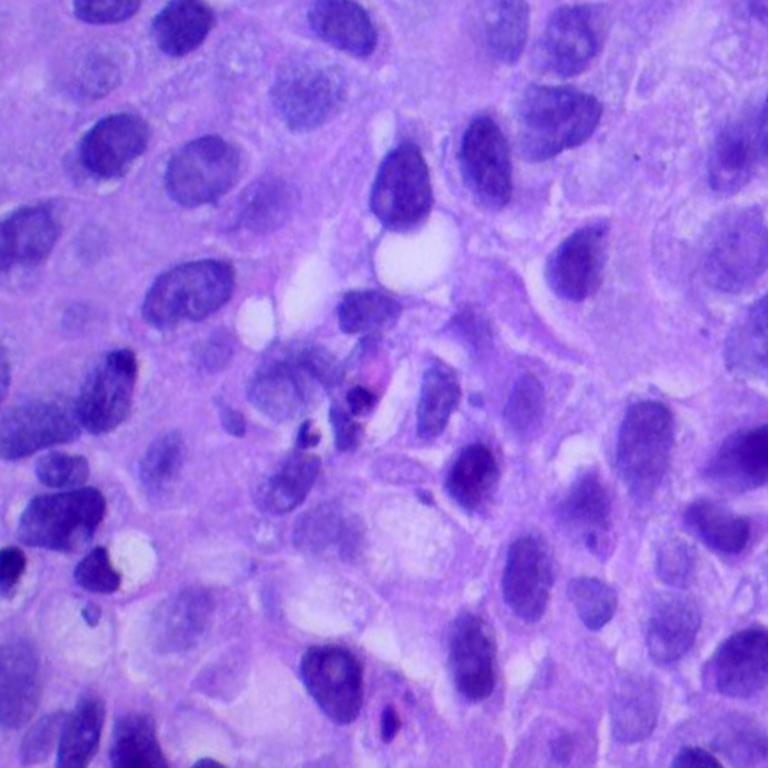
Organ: lung
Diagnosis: squamous carcinomas